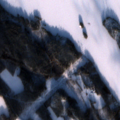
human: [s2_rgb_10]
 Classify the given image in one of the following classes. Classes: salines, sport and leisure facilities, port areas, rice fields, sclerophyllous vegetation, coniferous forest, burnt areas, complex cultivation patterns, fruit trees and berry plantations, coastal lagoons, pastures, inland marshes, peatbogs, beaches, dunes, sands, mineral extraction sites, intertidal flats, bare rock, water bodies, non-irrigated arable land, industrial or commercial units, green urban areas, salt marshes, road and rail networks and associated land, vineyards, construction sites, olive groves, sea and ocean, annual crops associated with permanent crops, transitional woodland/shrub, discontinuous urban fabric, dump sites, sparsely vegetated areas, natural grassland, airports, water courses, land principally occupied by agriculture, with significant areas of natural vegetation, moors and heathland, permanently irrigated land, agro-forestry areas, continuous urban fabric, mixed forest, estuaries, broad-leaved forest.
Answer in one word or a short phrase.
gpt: coniferous forest, mixed forest, water bodies